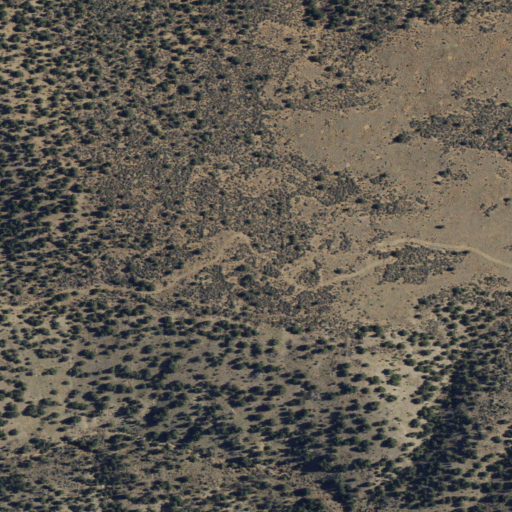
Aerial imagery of mountain in New Mexico named Mesa de la Cejita containing shrub and evergreen forest